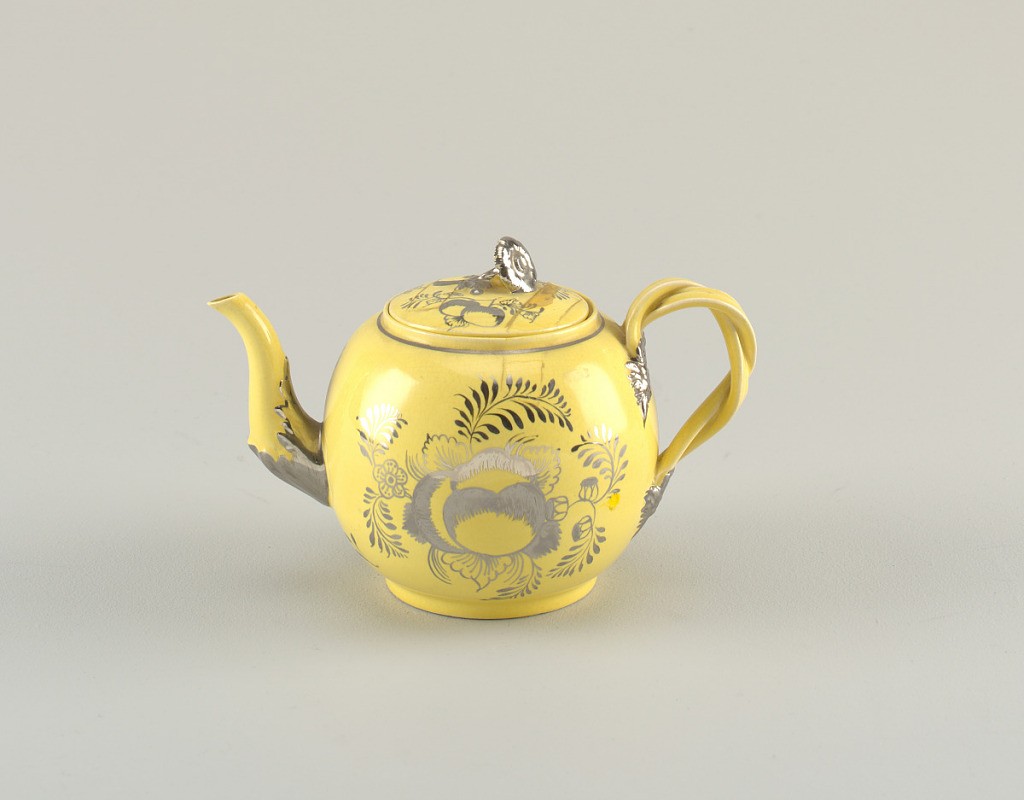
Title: Tea set
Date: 18th–mid-19th century
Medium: earthenware
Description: teapot, spherical form

Lid is with teapot, numbered as a and b, lid is b